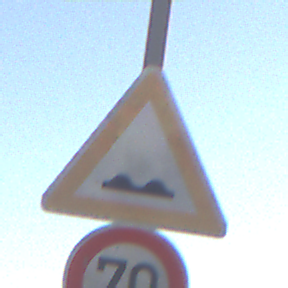
Verkehrszeichen: UnebeneFahrbahn
Zusatzzeichen unten: Geschwindigkeit70
Umgebung: Outdoor, Nature
Tageszeit: SunriseSunset
Wetter: Clear
Licht: Natural
Jahreszeit: NotSpecified
Kontrast: HighContrast